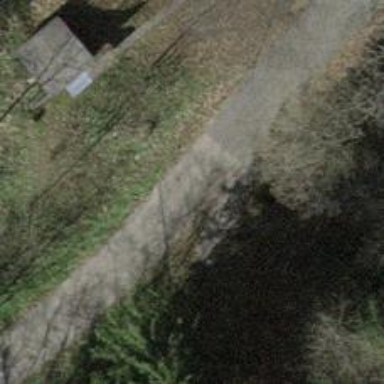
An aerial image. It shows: Gravel track with grade 2 tracktype.